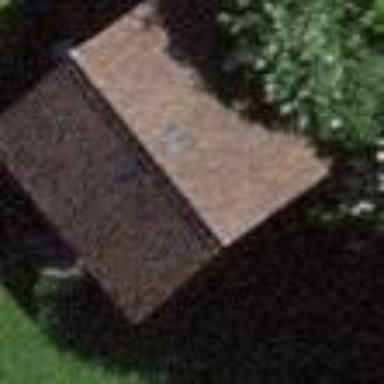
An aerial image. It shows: Rural barn.